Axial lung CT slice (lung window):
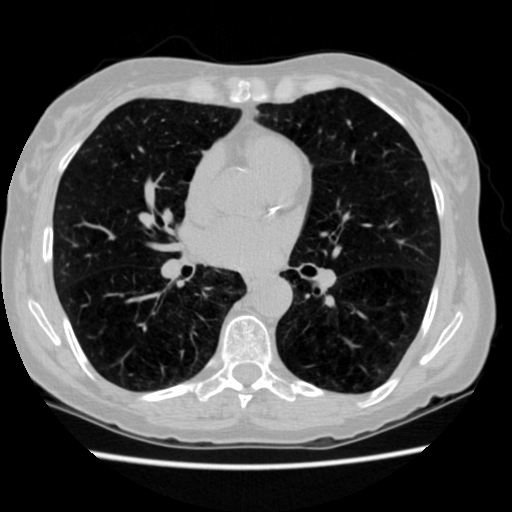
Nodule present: no